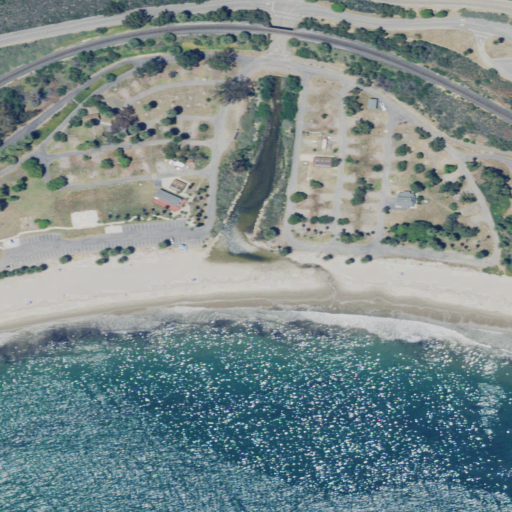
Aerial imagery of valley in California named Cañada Del Refugio containing open water, low intensity development, open development, medium intensity development, and high intensity development